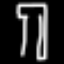
Label: pants